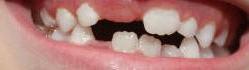
Condition: hypodontia